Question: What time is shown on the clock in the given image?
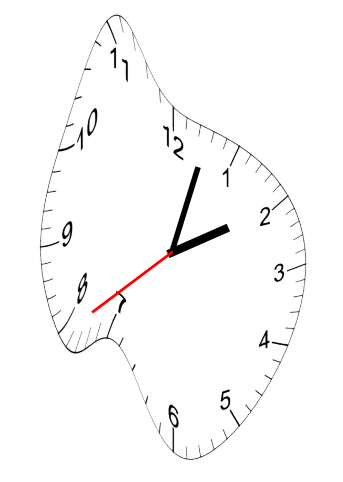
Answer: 02:02:39